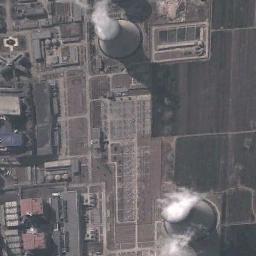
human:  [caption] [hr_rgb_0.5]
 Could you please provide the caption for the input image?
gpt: Many buildings of different shapes and sizes are beside the thermal power station .

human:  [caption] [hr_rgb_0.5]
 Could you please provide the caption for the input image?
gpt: In the thermal power plant there are plants and machinery, two steaming cooling towers, and a large brown ground next to them .

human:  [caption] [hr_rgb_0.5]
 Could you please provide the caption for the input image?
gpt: The thermal power station is on the grass next to some buildings with white mist above .

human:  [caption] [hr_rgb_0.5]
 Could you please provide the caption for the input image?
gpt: There are two identical thermal power stations in the middle of the lawn .

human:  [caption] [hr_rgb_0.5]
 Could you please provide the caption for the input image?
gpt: There are some buildings and two chimneys on the thermal power station .